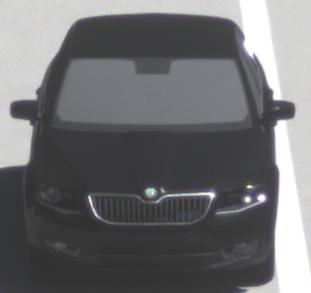
Make: Skoda
Model: Octavia 1.2 TSI
Detailed model: Octavia (III) Limousine
Model produced from: 2013/02
Model produced until: 2015/04
Doors: 5
Color: black
Road condition: dry road
Daytime: midday
Contrast: high contrast